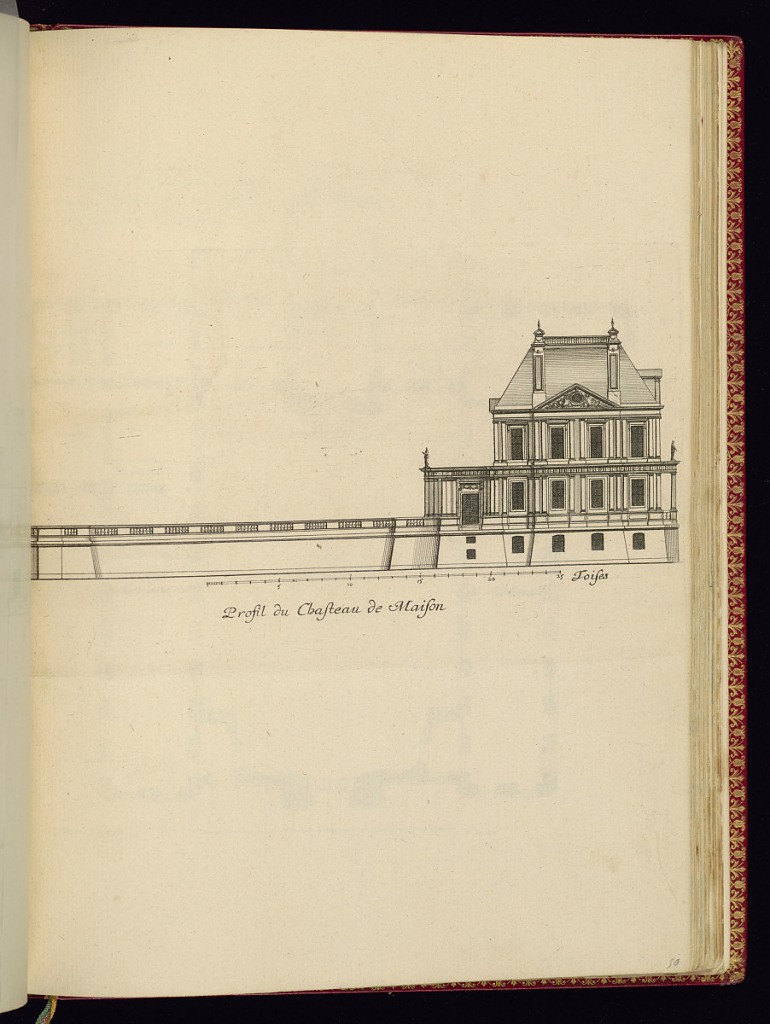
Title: Profil du Chasteau de Maison
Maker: Jean Marot, French, 1619 - 1679
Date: ca.1635–ca.1660
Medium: Etching on laid paper
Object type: Print
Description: Architectural elevation of an exterior side view of the castle of Maison, with a courtyard and balustrade to the left. The façade features windows framed by pilasters, statues, finials, and a pediment. A scale below. The plate is titled.